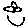
Label: smiley face